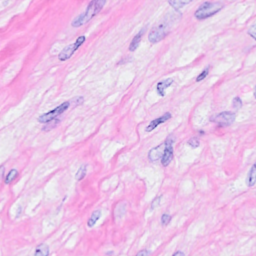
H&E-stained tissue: Breast